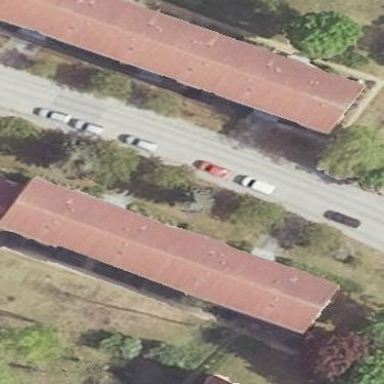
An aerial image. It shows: Gabled roof adorns the apartments building.